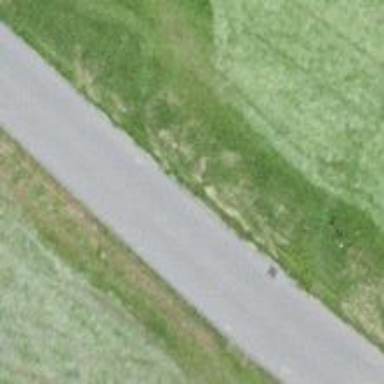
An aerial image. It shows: Unclassified road with grade 1 track type.